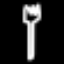
Label: fork